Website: bh-photo
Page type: address-validator
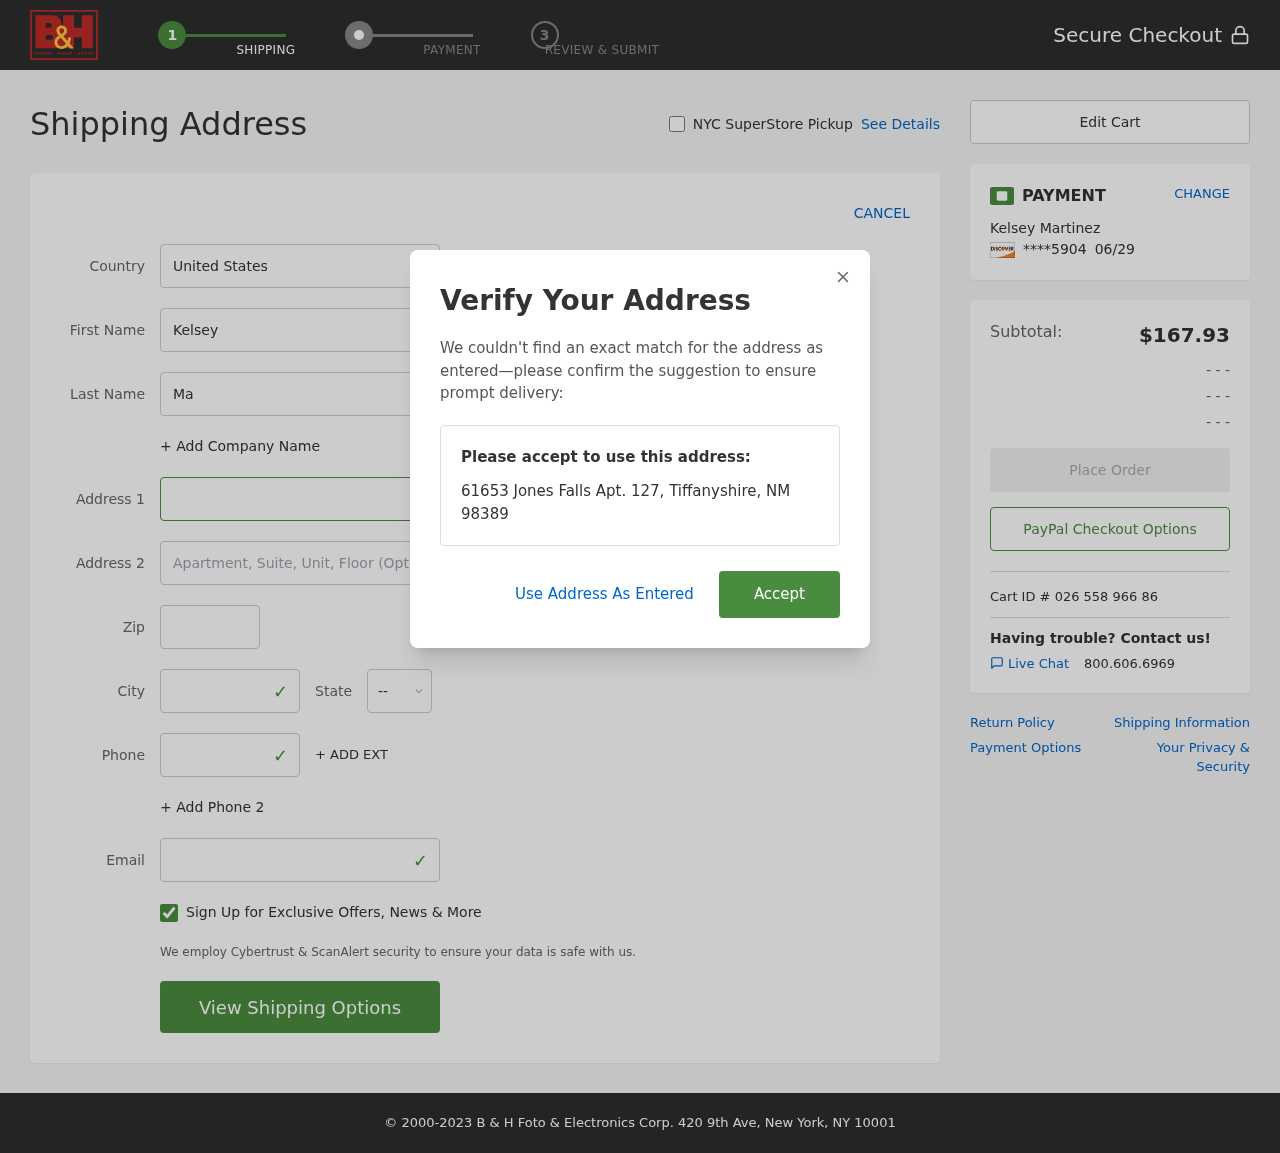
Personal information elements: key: PII_CARD_EXPIRY
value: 06/29
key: PII_CARD_LAST4
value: ****5904
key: PII_CITY
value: Tiffanyshire
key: PII_COUNTRY
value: United States
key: PII_EMAIL
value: kmartinez@hotmail.com
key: PII_FIRSTNAME
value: Kelsey
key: PII_FULLNAME
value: Kelsey Martinez
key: PII_LASTNAME
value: Martinez
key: PII_PHONE
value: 9388304452
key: PII_POSTCODE
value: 98389
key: PII_STATE_ABBR
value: NM
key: PII_STREET
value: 61653 Jones Falls Apt. 127
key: PII_CITY_STATE_ZIP
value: Tiffanyshire, NM 98389
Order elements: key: ORDER_SUBTOTAL
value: $167.93
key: ORDER_ID
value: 026 558 966 86